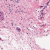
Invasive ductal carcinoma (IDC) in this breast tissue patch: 0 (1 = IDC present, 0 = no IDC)